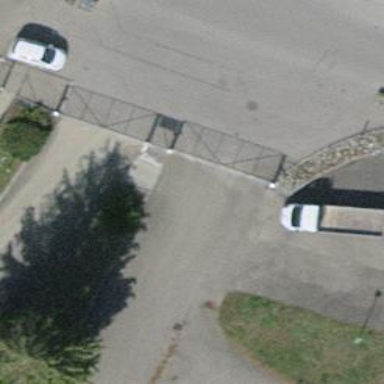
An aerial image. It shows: Gate.